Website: apple
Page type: payment
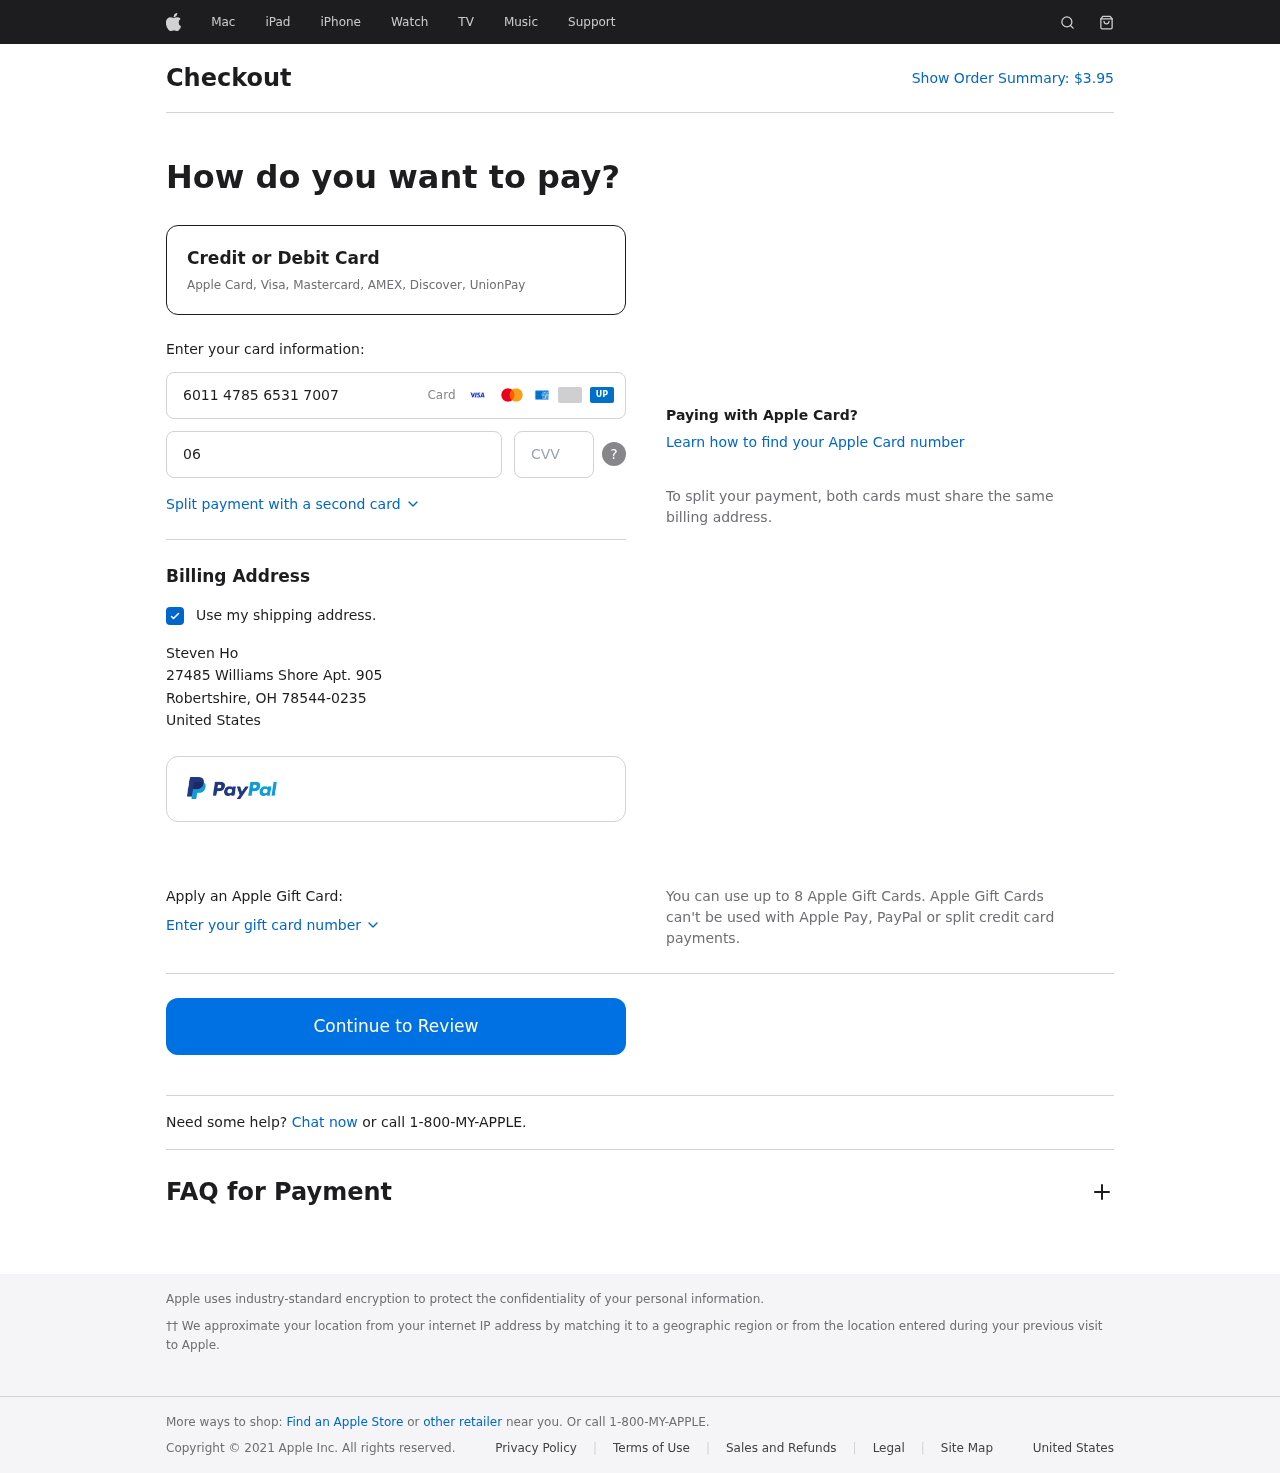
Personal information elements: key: PII_CARD_CVV
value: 888
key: PII_CARD_EXPIRY
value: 06/29
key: PII_CARD_NUMBER
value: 6011 4785 6531 7007
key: PII_CITY
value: Robertshire
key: PII_COUNTRY
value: United States
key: PII_FULLNAME
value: Steven Ho
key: PII_POSTCODE_FULL
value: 78544-0235
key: PII_STATE_ABBR
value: OH
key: PII_STREET
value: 27485 Williams Shore Apt. 905
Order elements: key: ORDER_TOTAL
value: $3.95